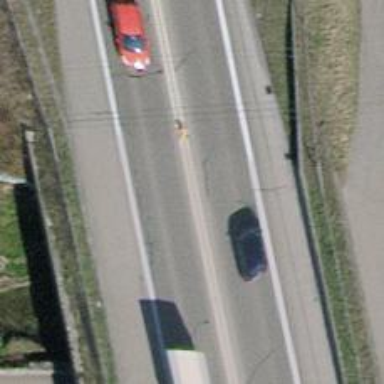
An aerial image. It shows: Motorway bridge with asphalt surface.